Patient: sex M, age 66
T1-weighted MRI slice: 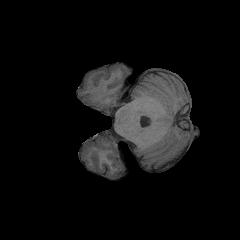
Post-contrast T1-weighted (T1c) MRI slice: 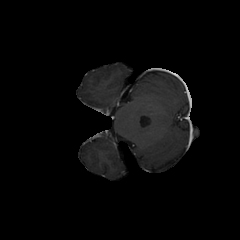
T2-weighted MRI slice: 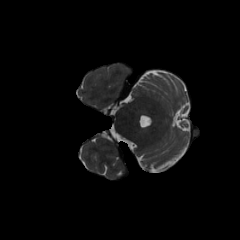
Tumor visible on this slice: no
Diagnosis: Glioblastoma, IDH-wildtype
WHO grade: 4